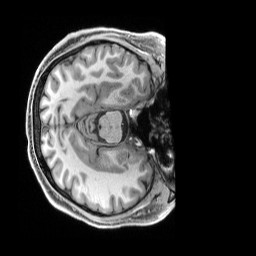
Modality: T1w
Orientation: axial
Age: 26
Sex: male
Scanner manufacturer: siemens
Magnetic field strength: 3 T
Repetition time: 2.5 s
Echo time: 0.00296 s